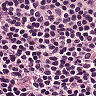
Metastatic tissue present: no